Interaction volume radius: 10 \u00c5
Interaction volume height: 10 \u00c5
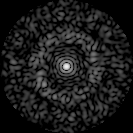
Disorder parameter: 0.8657